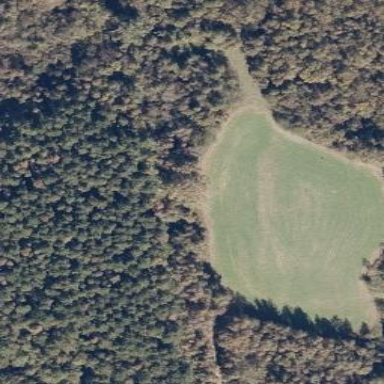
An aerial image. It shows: Wildlife opening in meadow.